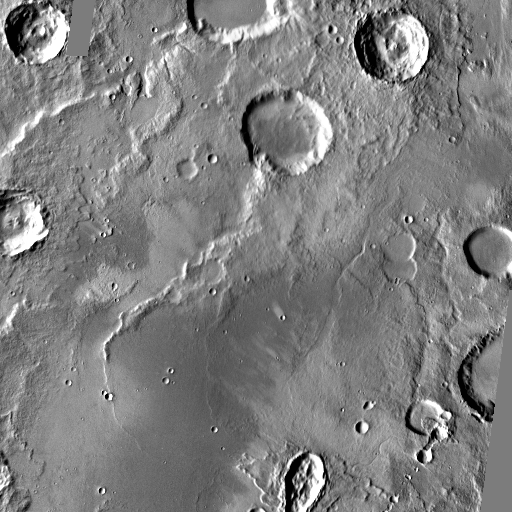
Crater classes present: Background, Other, Layered, Buried, Secondary